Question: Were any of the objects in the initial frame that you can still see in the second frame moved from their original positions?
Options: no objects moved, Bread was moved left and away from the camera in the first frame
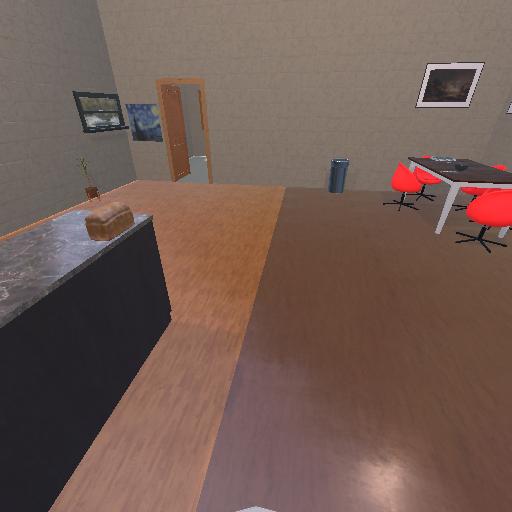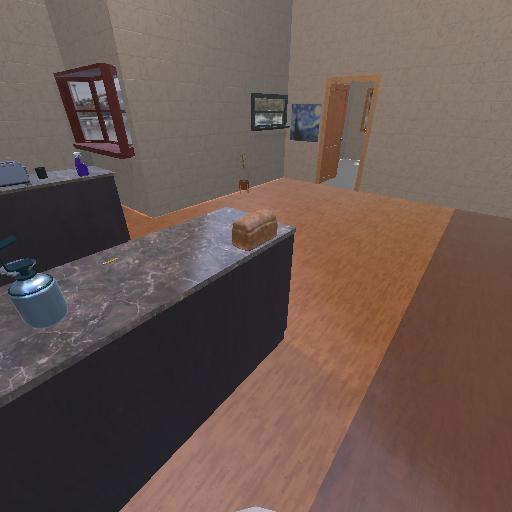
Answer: no objects moved